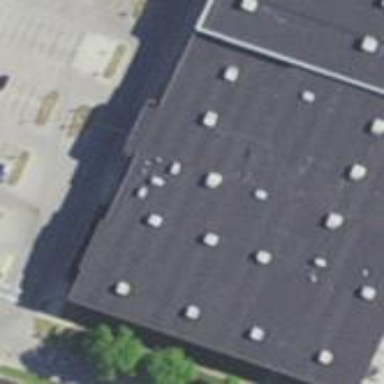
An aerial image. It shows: Retail building.